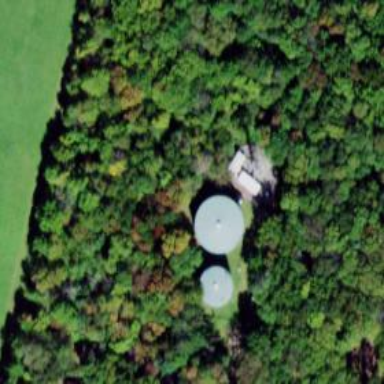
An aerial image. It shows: Silo.